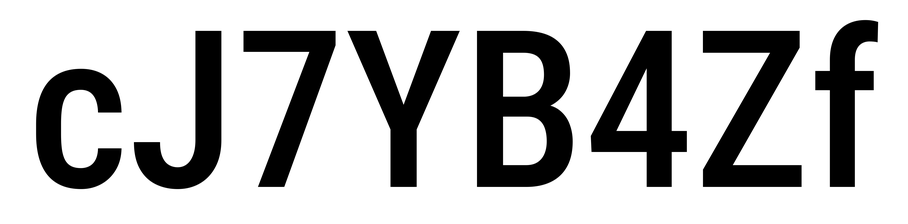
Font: Roboto_Condensed_Medium